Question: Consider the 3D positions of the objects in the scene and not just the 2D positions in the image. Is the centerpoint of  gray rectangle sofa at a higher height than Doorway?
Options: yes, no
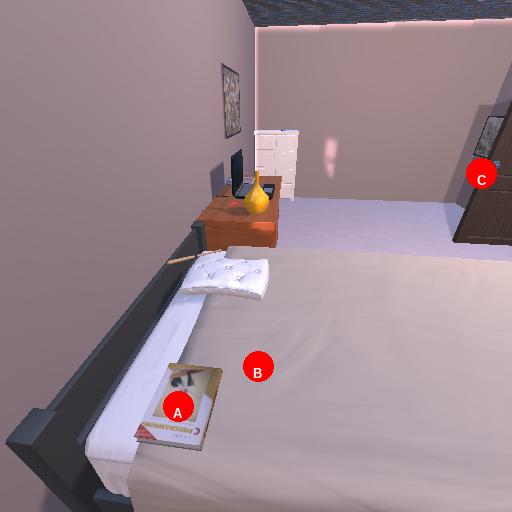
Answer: yes